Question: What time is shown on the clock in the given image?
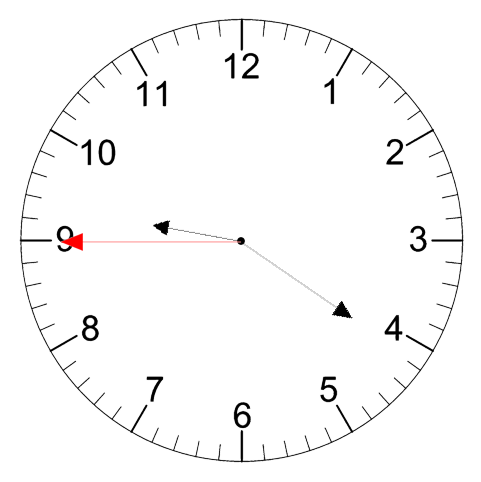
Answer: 09:20:45